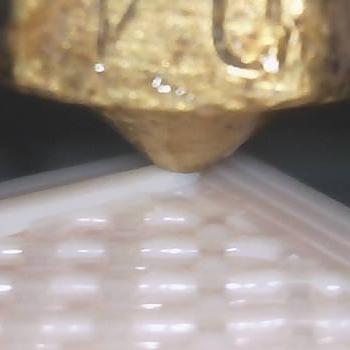
Flow rate: 168%